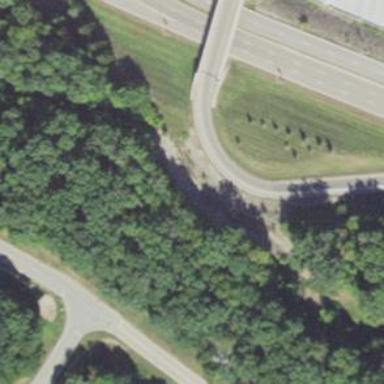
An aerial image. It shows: Secondary link road.